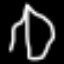
Label: leaf